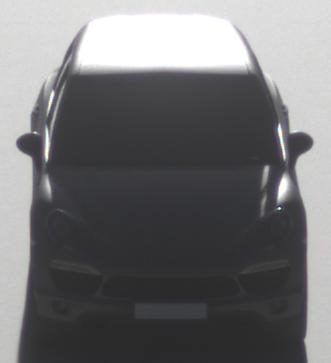
Make: Porsche
Model: Cayenne
Detailed model: Cayenne (958)
Model produced from: 2010/05
Model produced until: 2014/07
Doors: 5
Color: gray
Road condition: dry road
Daytime: morning or afternoon
Contrast: high contrast